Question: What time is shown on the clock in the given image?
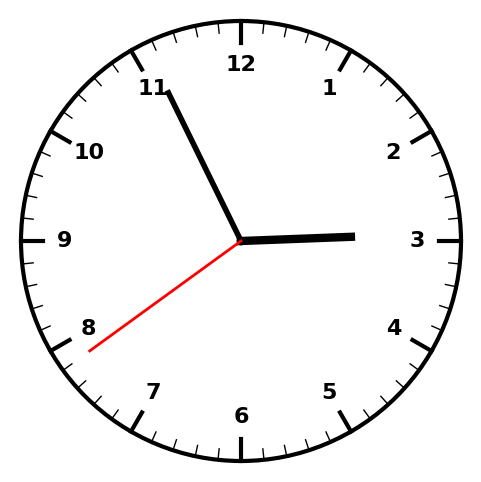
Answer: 02:55:39